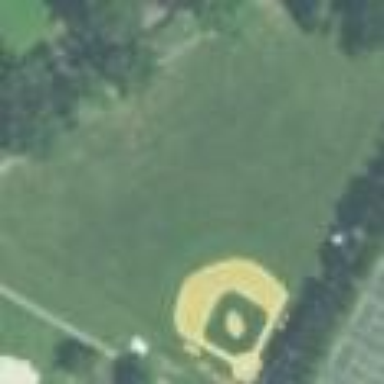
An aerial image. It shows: Baseball pitch for leisure and sports activities.